Interaction volume radius: 5 \u00c5
Interaction volume height: 20 \u00c5
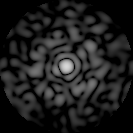
Disorder parameter: 0.8392